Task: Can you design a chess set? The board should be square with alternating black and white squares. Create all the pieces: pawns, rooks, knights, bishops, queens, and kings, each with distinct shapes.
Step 1308:
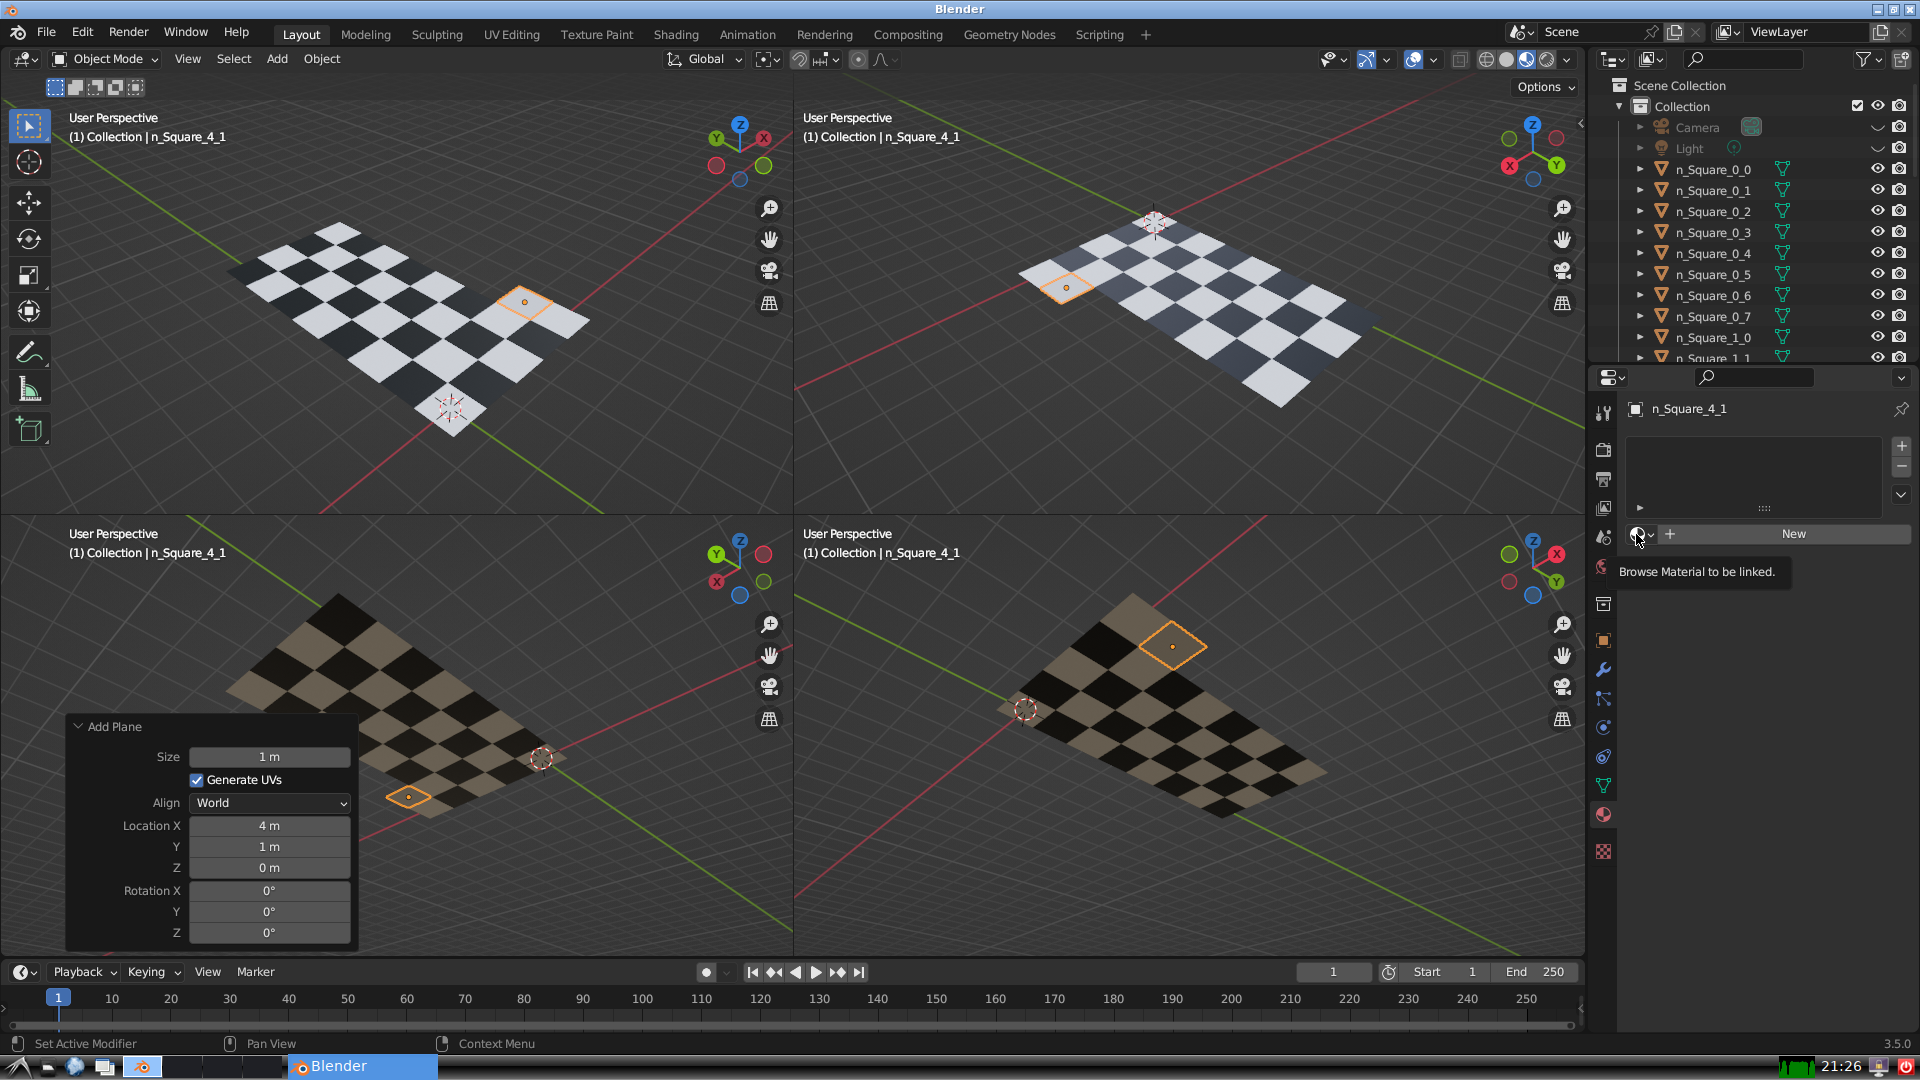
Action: click: no